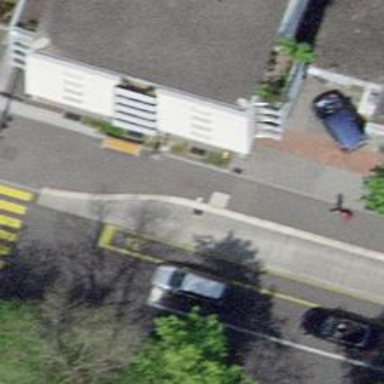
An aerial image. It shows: Platform for public transport with shelter.